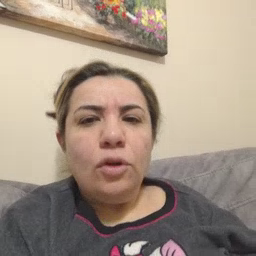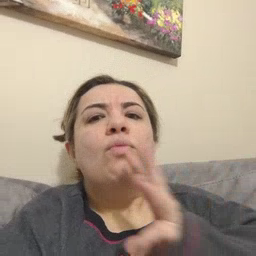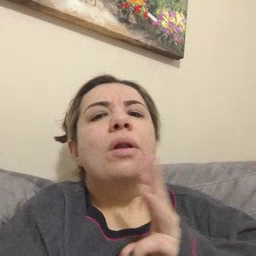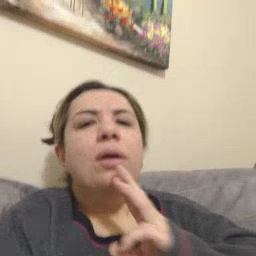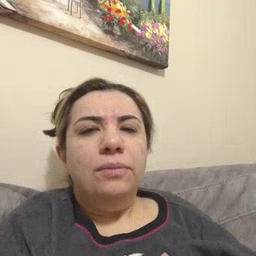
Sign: water